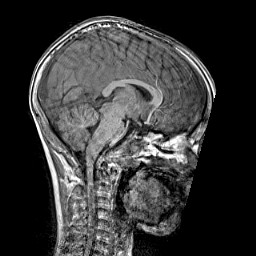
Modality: T1w
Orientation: sagittal
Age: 8
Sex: male
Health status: ill